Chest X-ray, AP view. Patient: 53 years old, sex M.
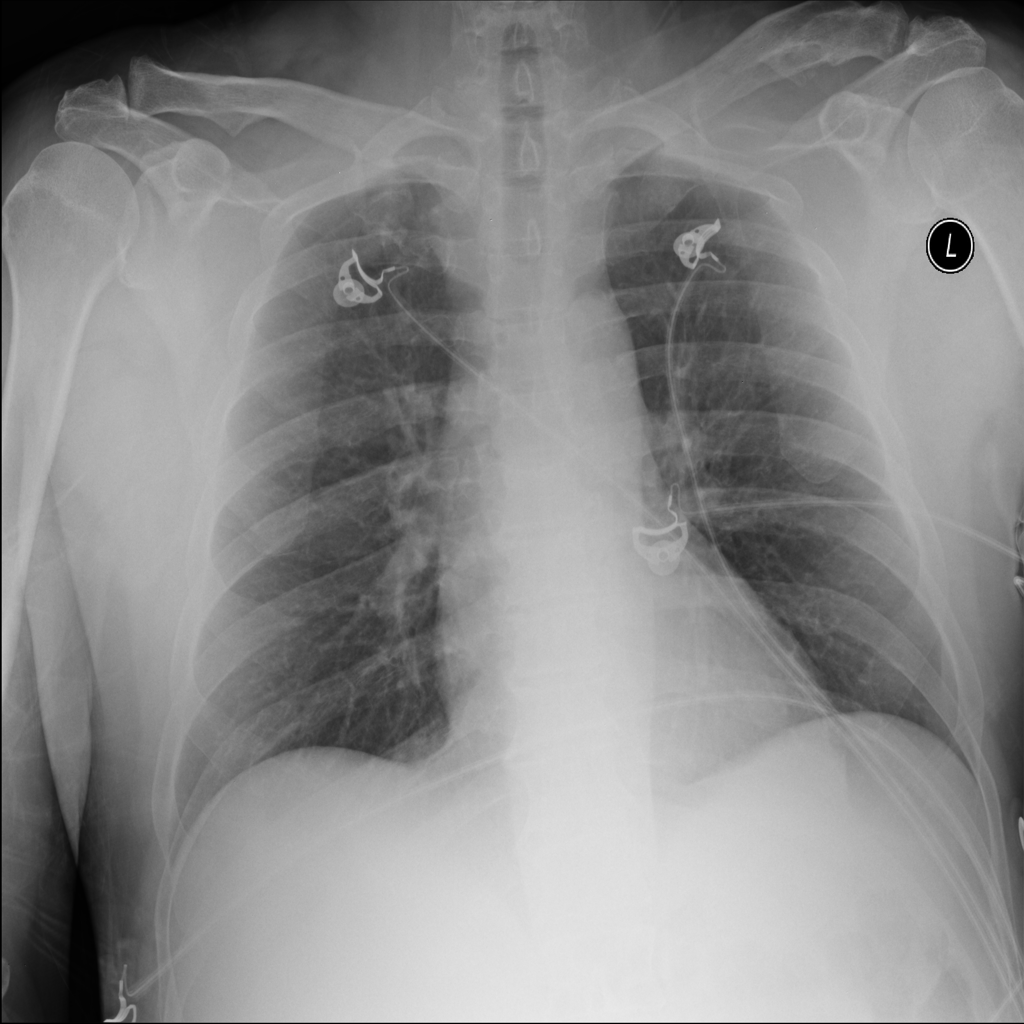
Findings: No Finding